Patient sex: M
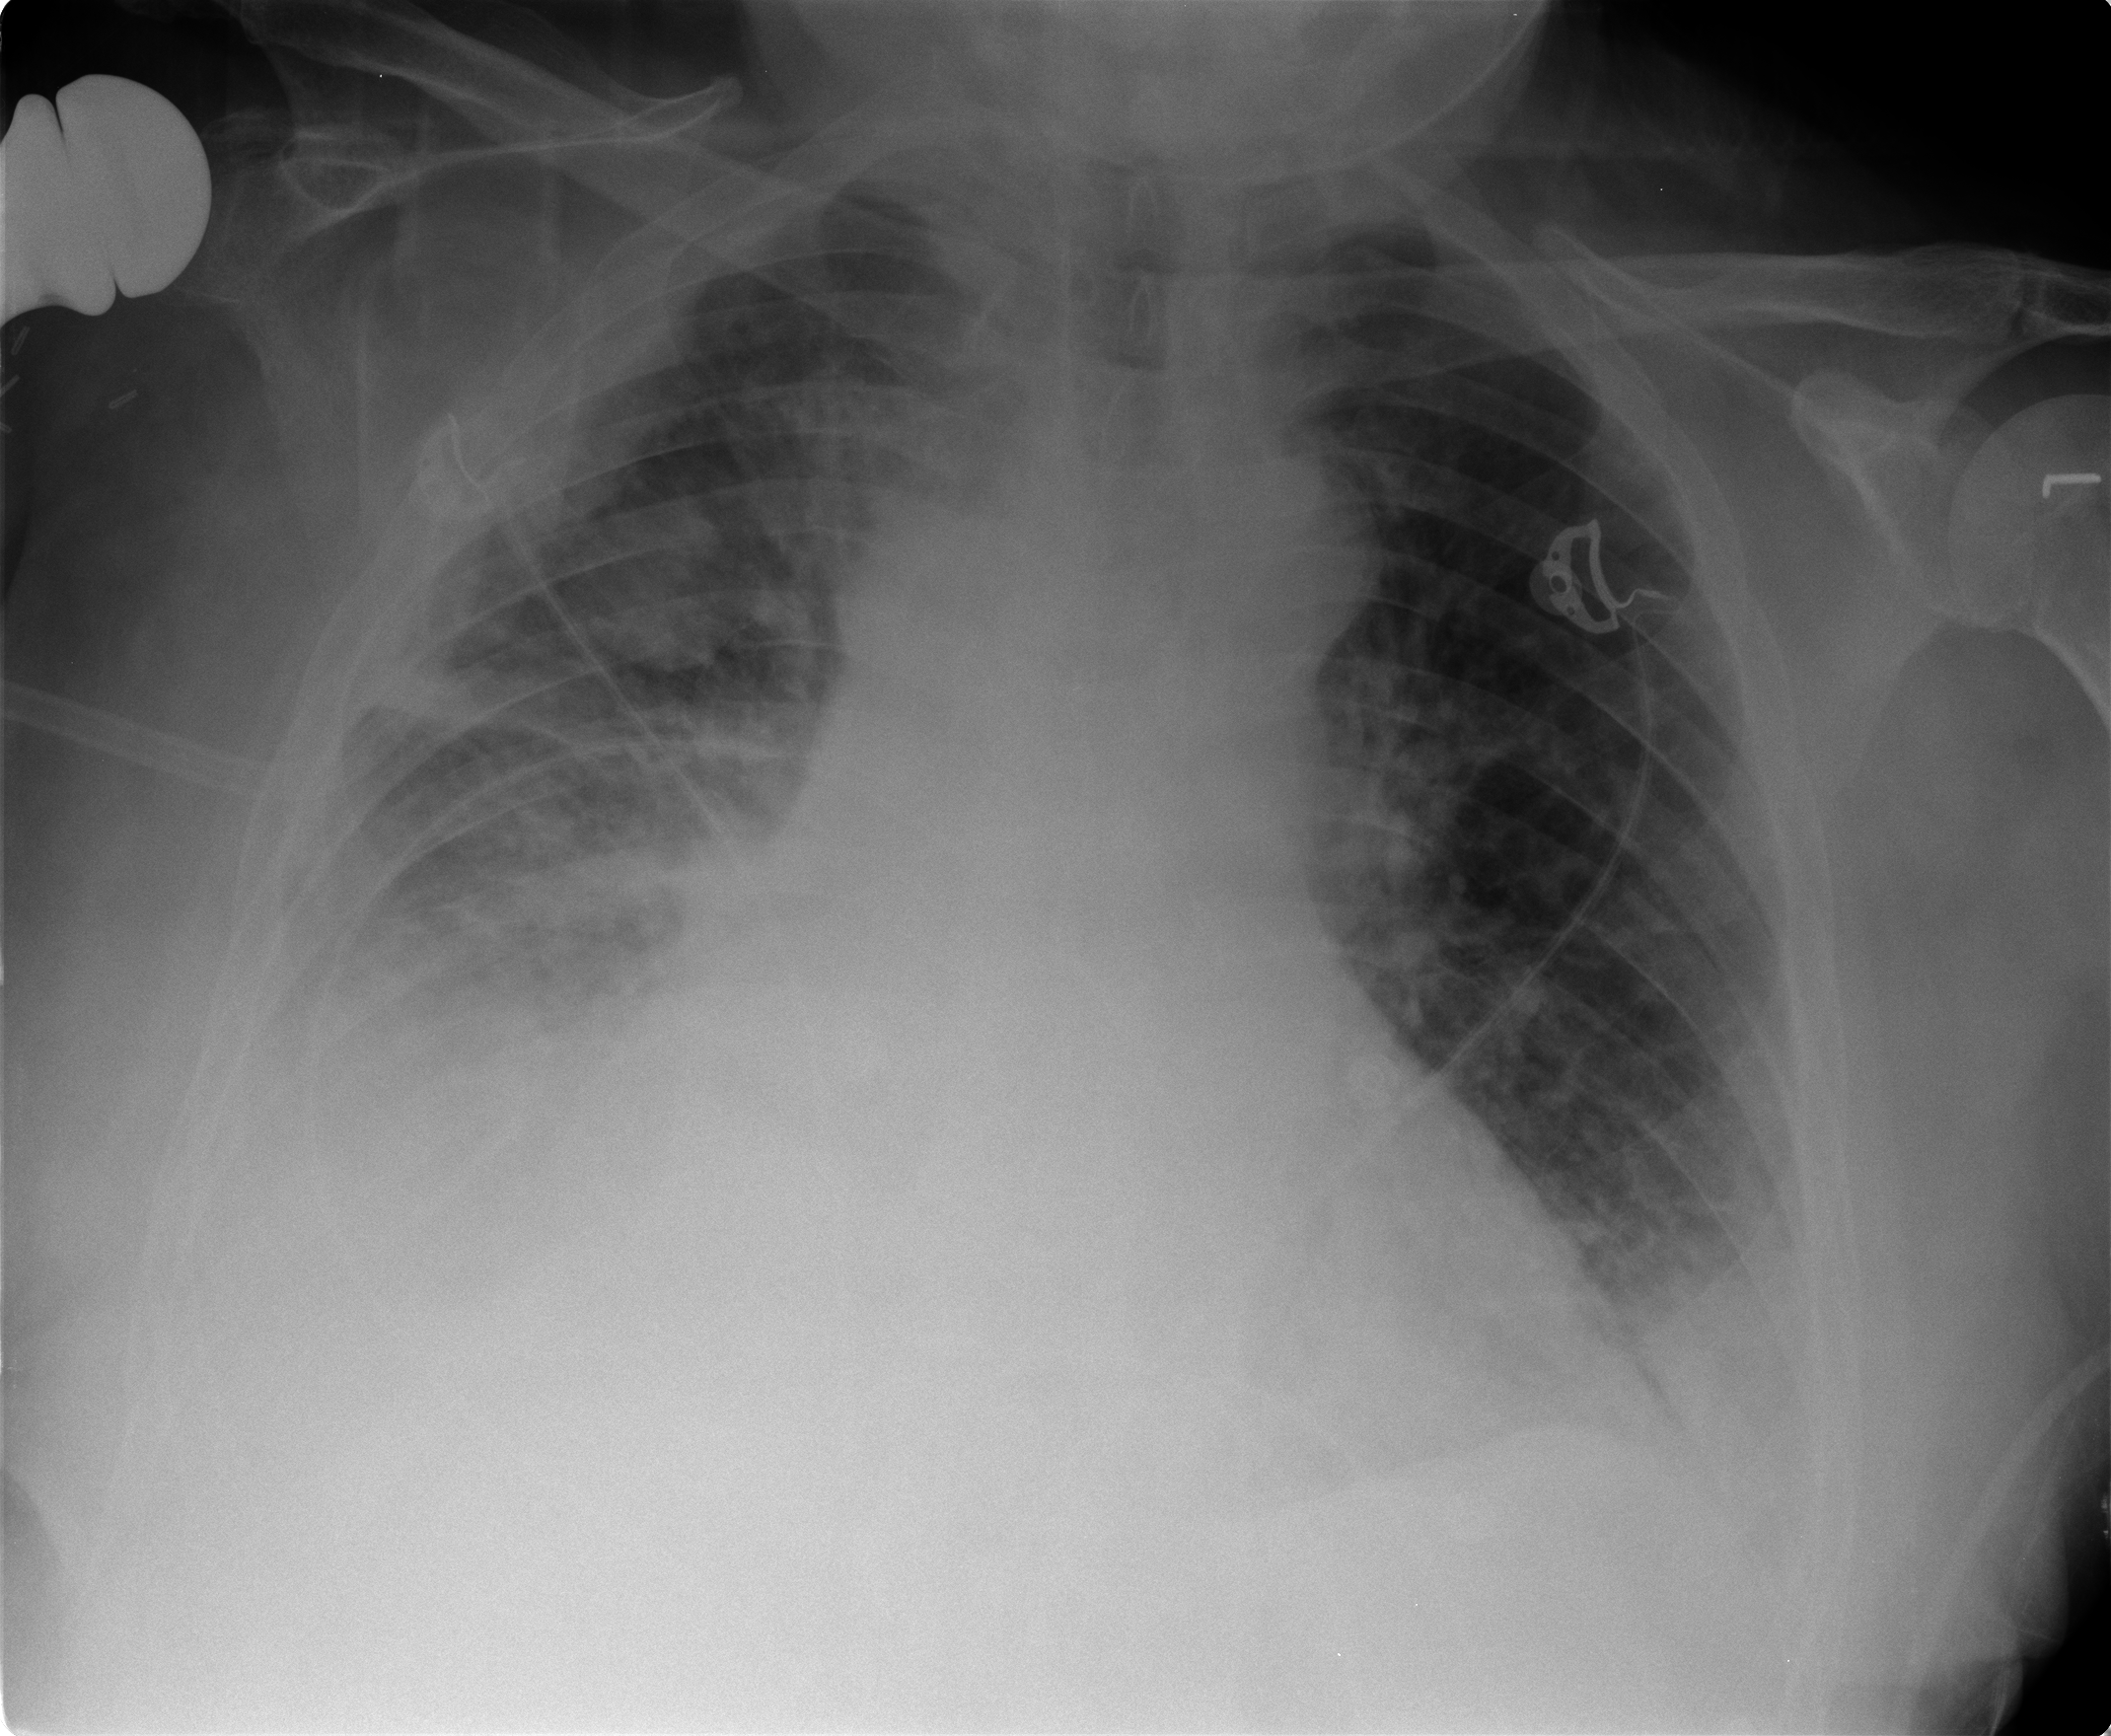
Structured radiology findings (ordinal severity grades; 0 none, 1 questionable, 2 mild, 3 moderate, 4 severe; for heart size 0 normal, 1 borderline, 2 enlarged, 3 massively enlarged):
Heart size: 2
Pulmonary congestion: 2
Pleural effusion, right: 3
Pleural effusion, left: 2
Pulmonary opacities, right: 3
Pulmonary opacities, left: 2
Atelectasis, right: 3
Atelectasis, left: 2